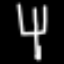
Label: fork